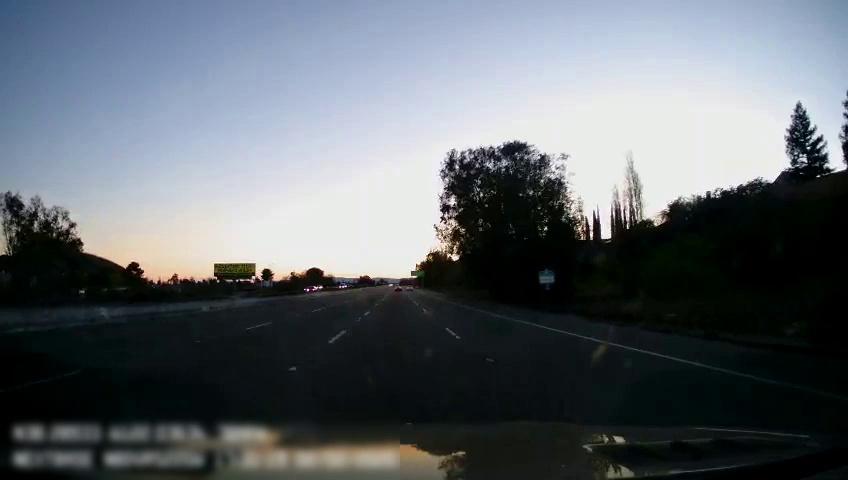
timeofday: Day
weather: Sunny
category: Drivable Space
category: Lanes | Current Lane
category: Lanes | Current Lane
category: Lanes | Alternate Lane
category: Lanes | Alternate Lane
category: Traffic | Signs
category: Traffic | Signs